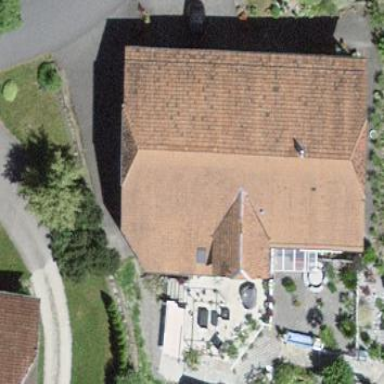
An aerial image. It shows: Residential building with half-hipped roof shape.